Question: For many cases, a complete AST - as specified in a grammar spec - is great, since other code can .
Look at this :

My ANTLR generated parser is meant to . Therefore, the tree 'variable -> base_variable_with_function_calls -> base_variable ...' would't be of interest.
Solely the fact, that would be enough detail.
Obviously, such a tag could only be applied to productions, which have a single son node.
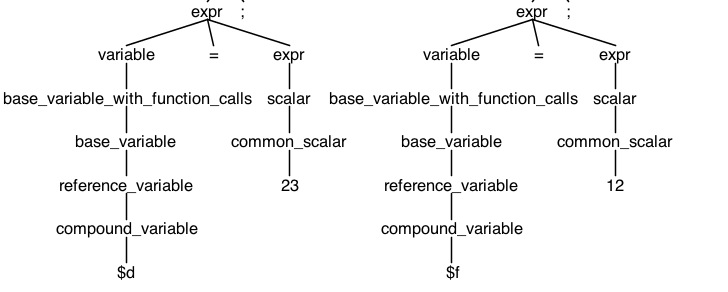
Answer: No, ANTLR 4 does not support this. The generated parse tree will contain every token matched by the grammar, and will contain a 'RuleNode' for every rule invoked by the grammar.